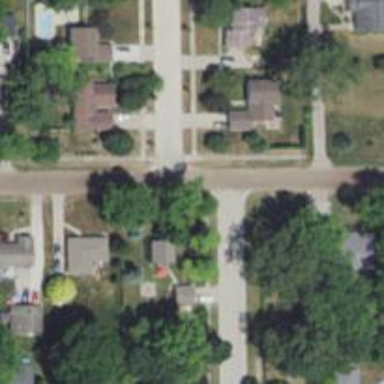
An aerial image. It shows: Residential road.